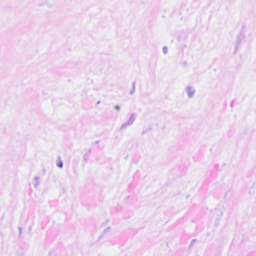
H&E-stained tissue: Breast